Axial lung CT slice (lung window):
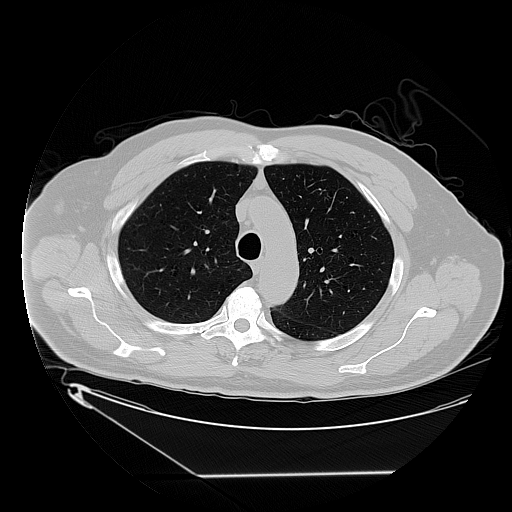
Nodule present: no